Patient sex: M
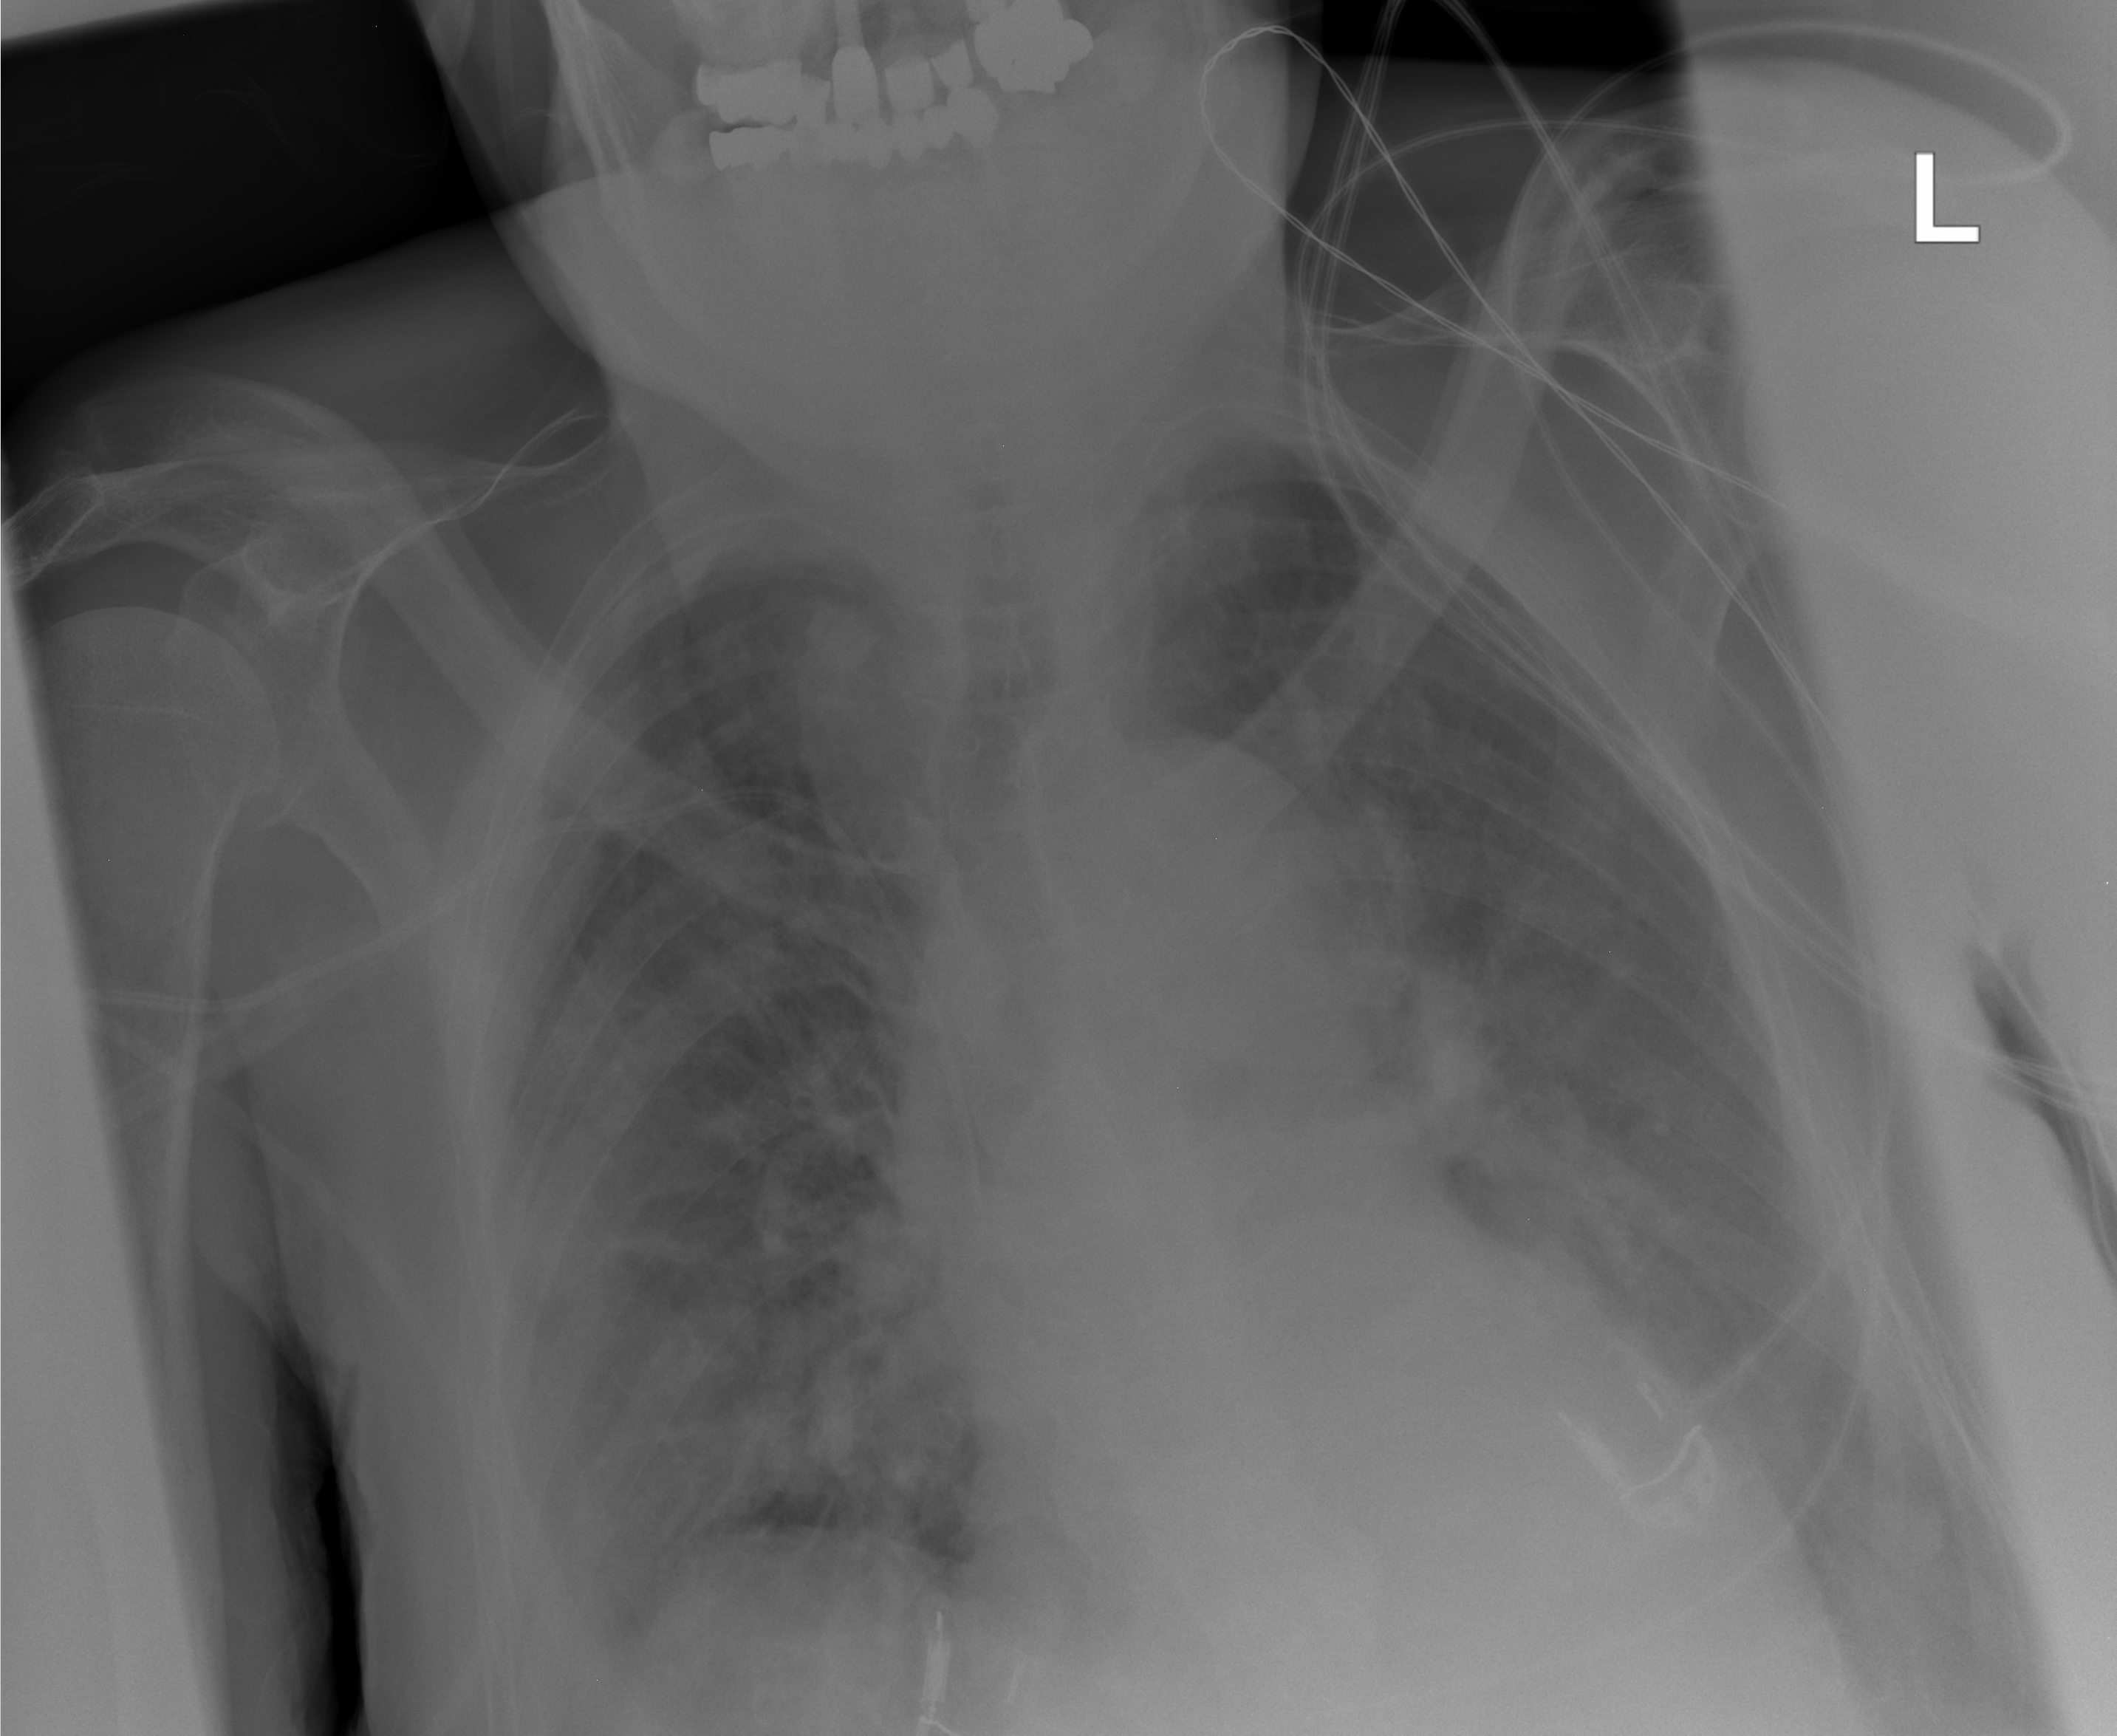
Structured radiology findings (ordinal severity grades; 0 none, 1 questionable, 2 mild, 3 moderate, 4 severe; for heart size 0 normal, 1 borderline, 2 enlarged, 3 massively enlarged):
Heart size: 0
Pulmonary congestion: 2
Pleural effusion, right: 3
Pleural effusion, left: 3
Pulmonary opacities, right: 3
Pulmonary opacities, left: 2
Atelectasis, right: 3
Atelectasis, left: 2